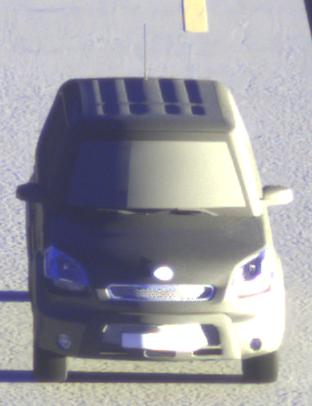
Make: KIA
Model: Soul 1.6
Detailed model: Soul (AM)
Model produced from: 2009/02
Model produced until: 2009/11
Doors: 5
Color: gray
Road condition: dry road
Daytime: sunrise or sunset
Contrast: high contrast